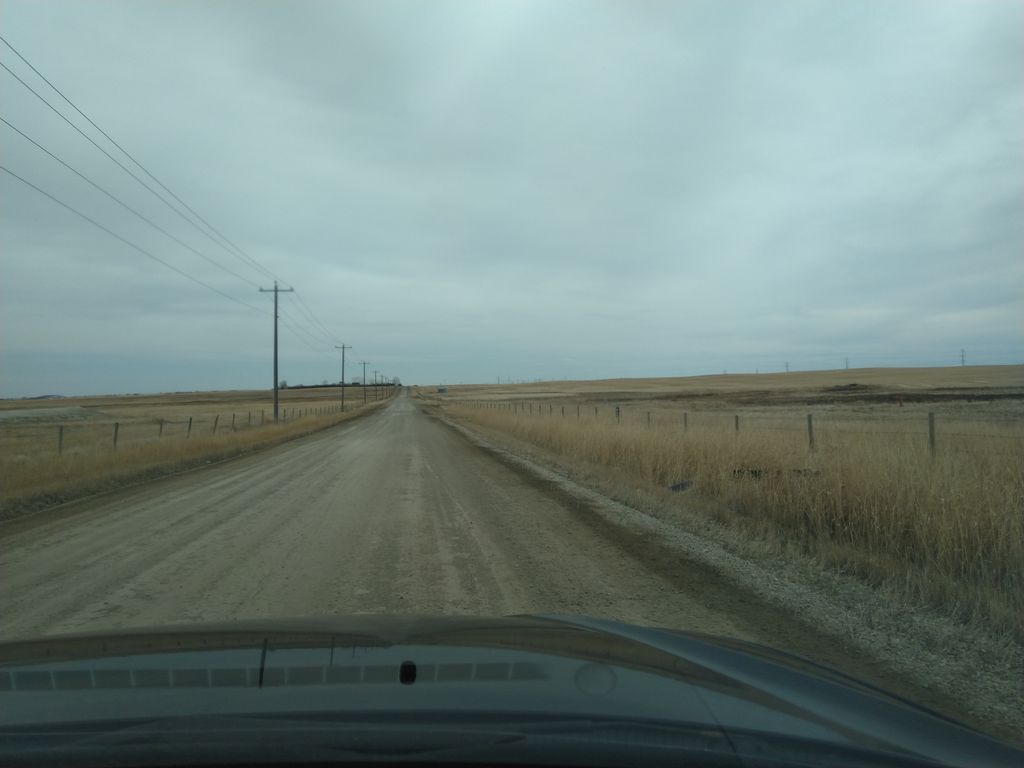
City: calgary